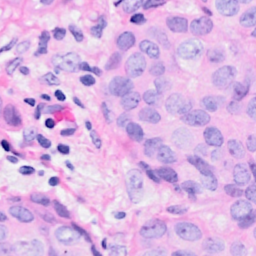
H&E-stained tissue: Breast